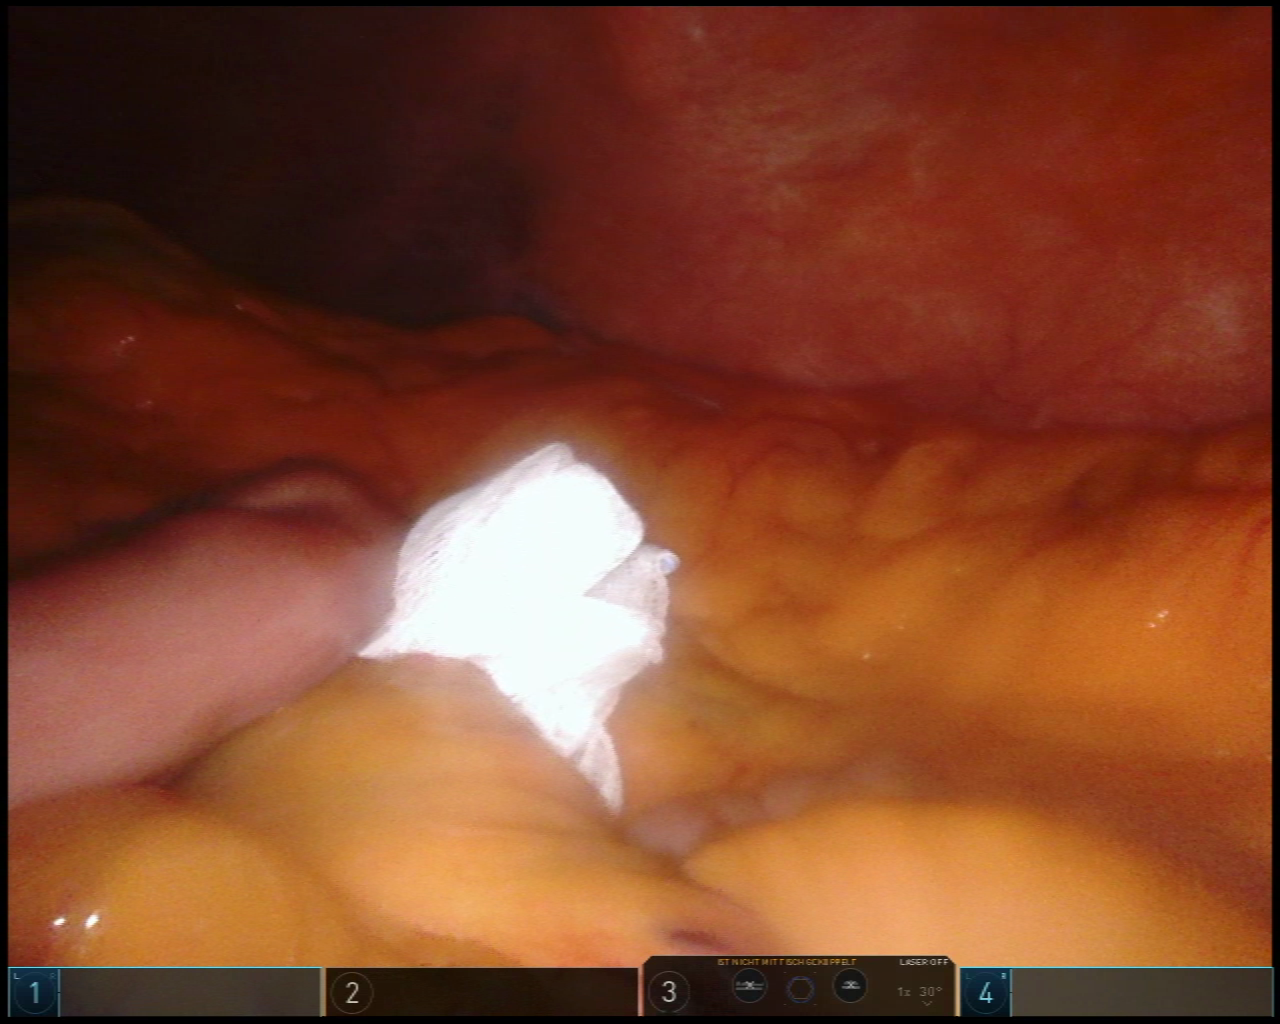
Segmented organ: small_intestine
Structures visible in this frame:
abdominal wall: yes
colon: no
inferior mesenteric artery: no
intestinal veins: no
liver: no
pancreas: no
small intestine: yes
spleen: no
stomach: no
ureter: no
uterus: no
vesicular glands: no